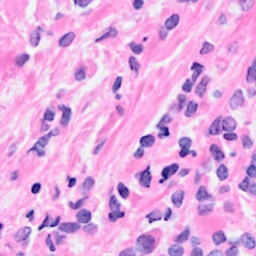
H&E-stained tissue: Breast